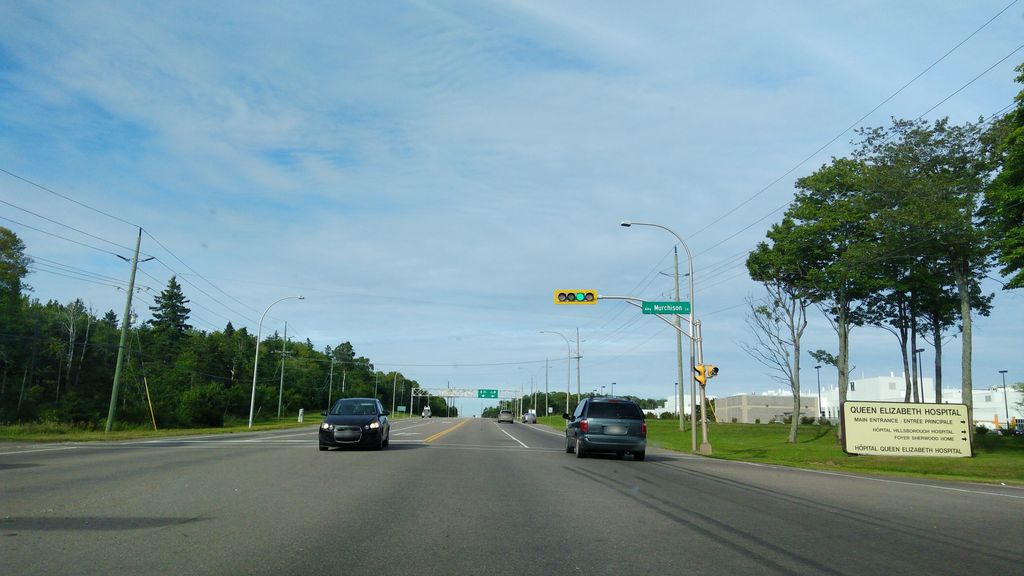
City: charlottetown